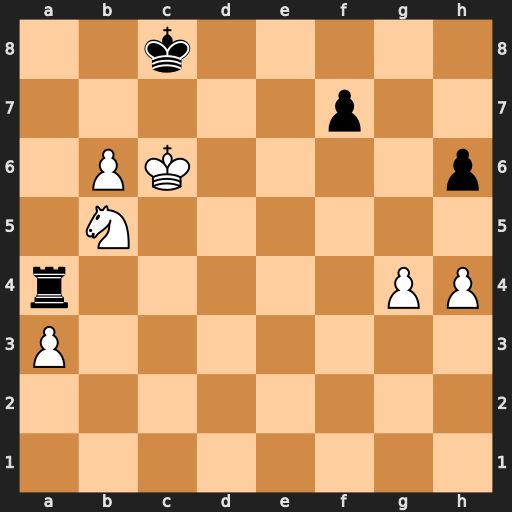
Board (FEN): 2k5/5p2/1PK4p/1N6/r5PP/P7/8/8
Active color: w
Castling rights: -
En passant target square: -
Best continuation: b7+ Kb8 Kb6